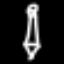
Label: pencil